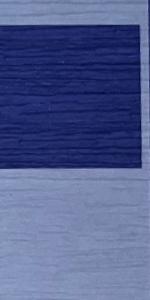
Label: Empty